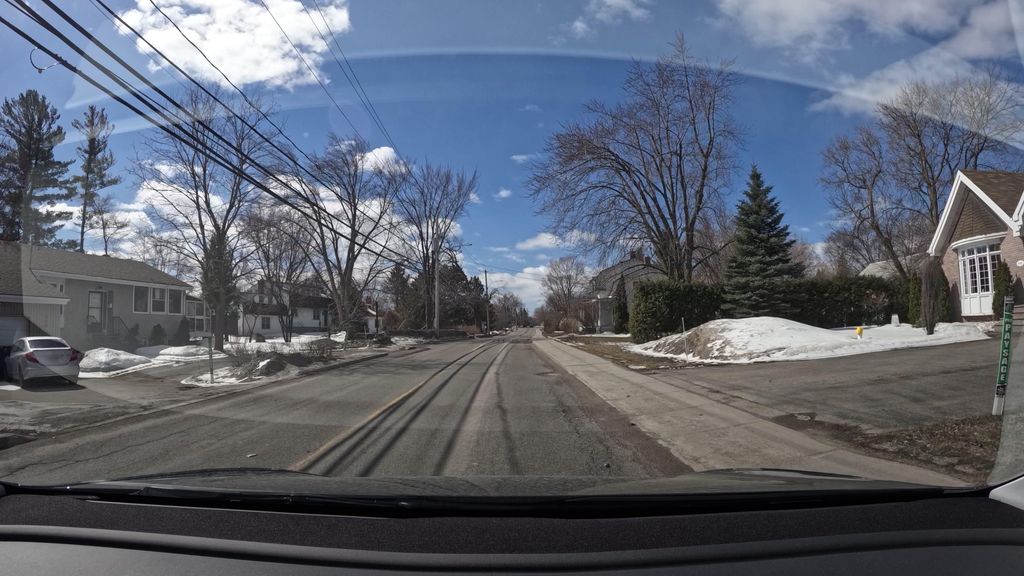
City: montreal